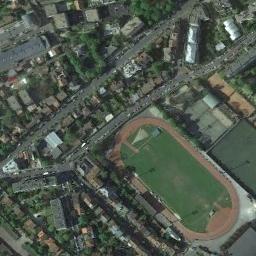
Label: ground_track_field